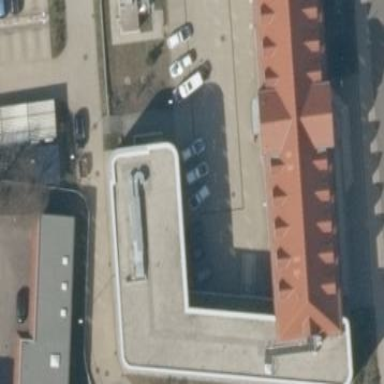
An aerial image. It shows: Police building.